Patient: sex F, age 19
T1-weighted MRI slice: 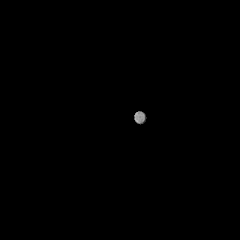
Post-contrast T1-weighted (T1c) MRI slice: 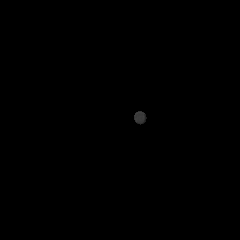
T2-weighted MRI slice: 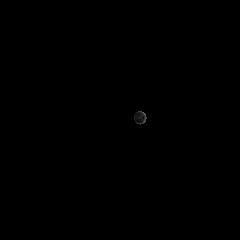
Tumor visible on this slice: no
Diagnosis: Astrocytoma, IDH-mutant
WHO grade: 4